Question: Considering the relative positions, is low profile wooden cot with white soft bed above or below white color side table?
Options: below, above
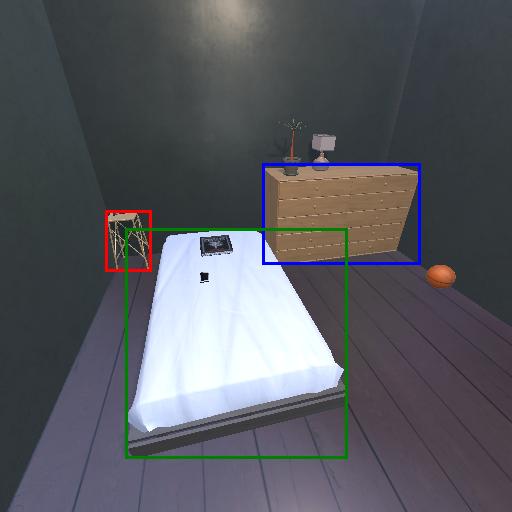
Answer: below